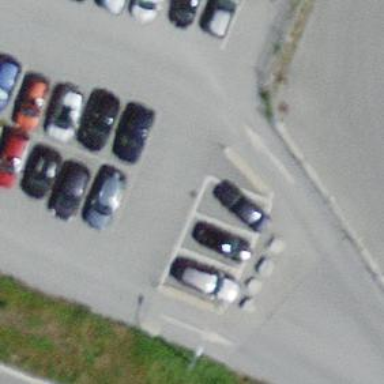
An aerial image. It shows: Road serving as parking aisle.